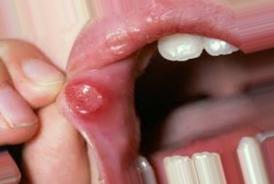
Condition: Mouth Ulcer